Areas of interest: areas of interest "Park and greenspace"
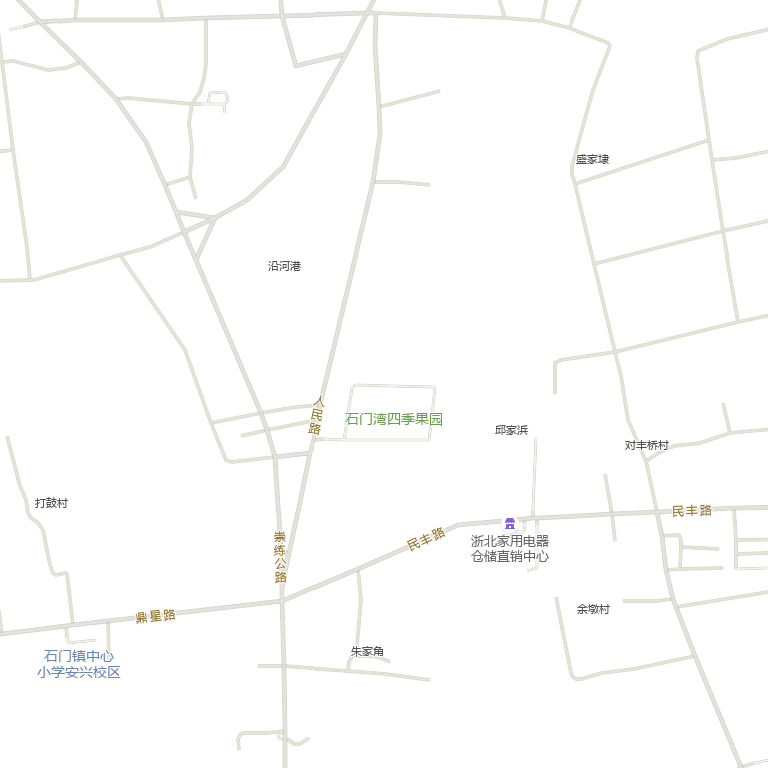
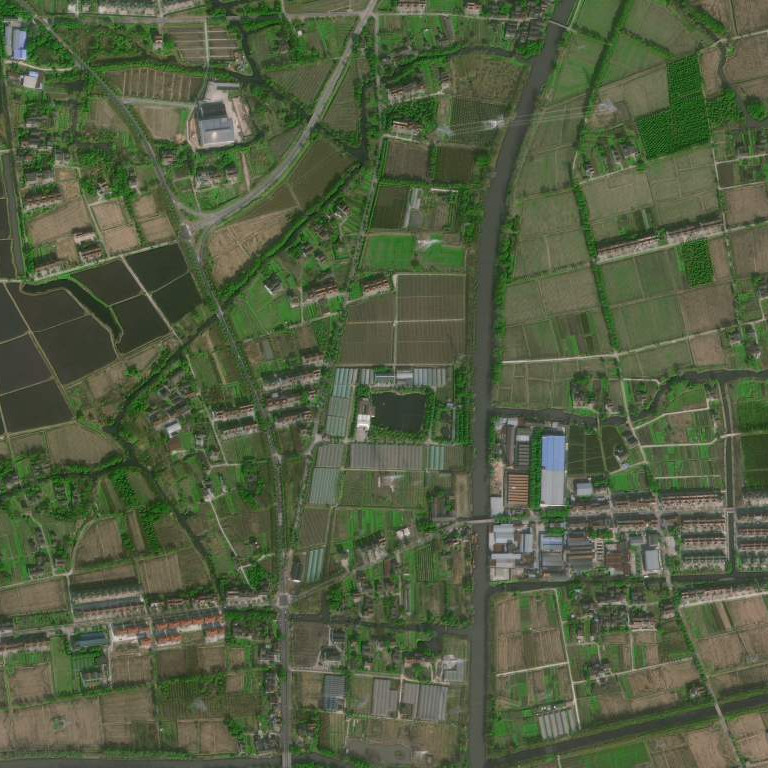